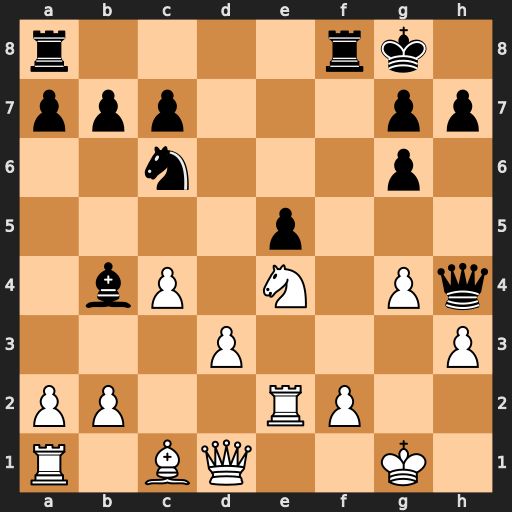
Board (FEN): r4rk1/ppp3pp/2n3p1/4p3/1bP1N1Pq/3P3P/PP2RP2/R1BQ2K1
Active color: w
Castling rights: -
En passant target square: -
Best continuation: Bg5 Qxh3 Re3